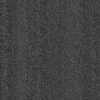
Atmospheric dust classification: dusty